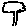
Label: tree